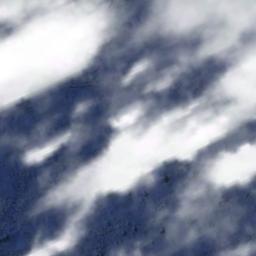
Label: cloud